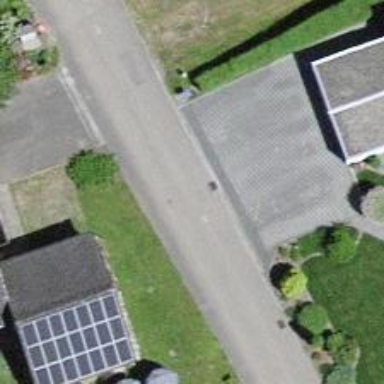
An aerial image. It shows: Residential road with asphalt surface.